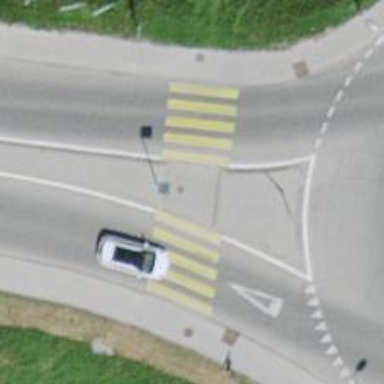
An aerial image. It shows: Marked crossing with zebra crossing. There is island at the crossing.